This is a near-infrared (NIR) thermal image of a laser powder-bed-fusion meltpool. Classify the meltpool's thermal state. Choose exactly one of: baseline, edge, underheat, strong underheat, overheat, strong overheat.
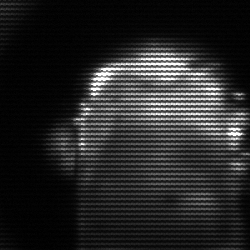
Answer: baseline